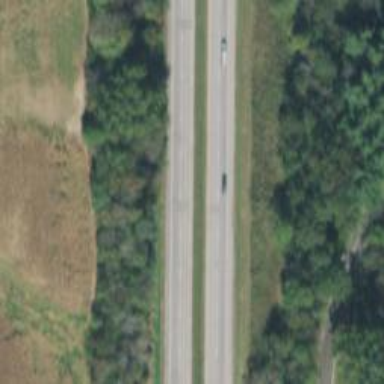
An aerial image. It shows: This image shows trunk highway that functions as expressway.